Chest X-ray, PA view. Patient: 55 years old, sex M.
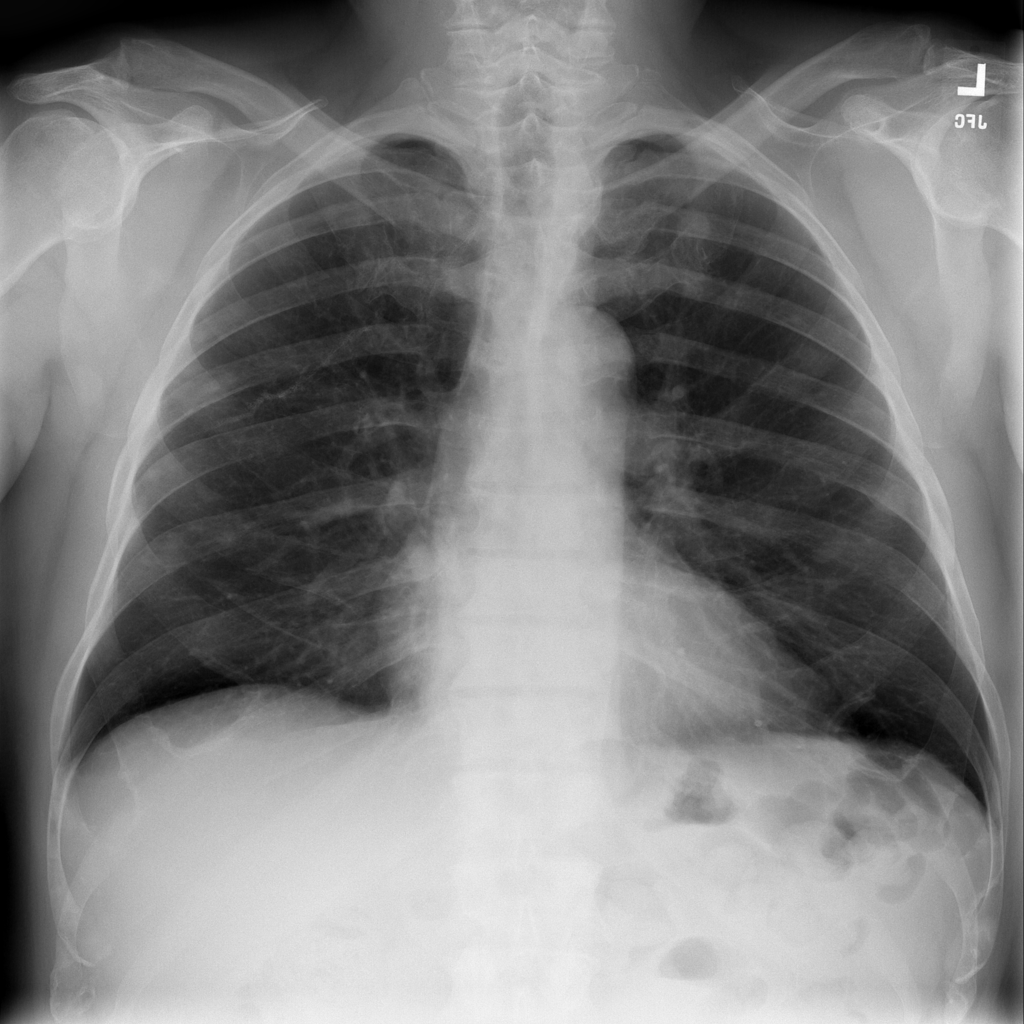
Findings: No Finding